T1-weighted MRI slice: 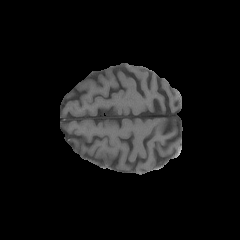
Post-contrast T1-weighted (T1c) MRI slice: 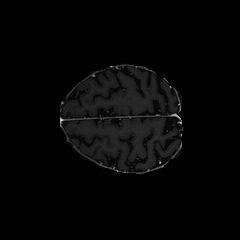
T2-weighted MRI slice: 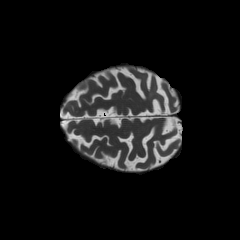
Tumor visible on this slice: no